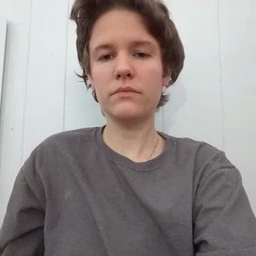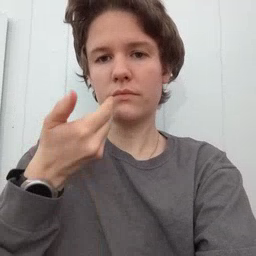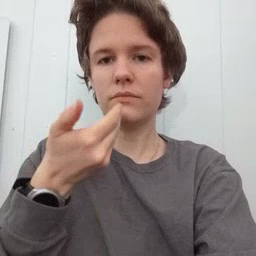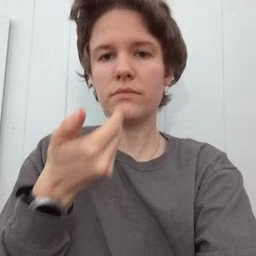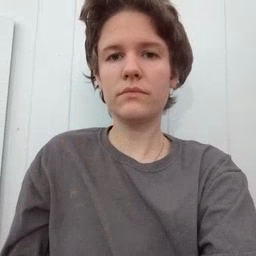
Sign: pizza